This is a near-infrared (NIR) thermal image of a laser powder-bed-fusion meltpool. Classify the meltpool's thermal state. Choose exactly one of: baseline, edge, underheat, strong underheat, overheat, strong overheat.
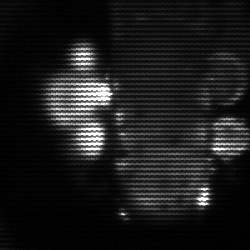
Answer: strong underheat